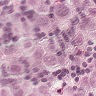
Metastatic tissue present: yes